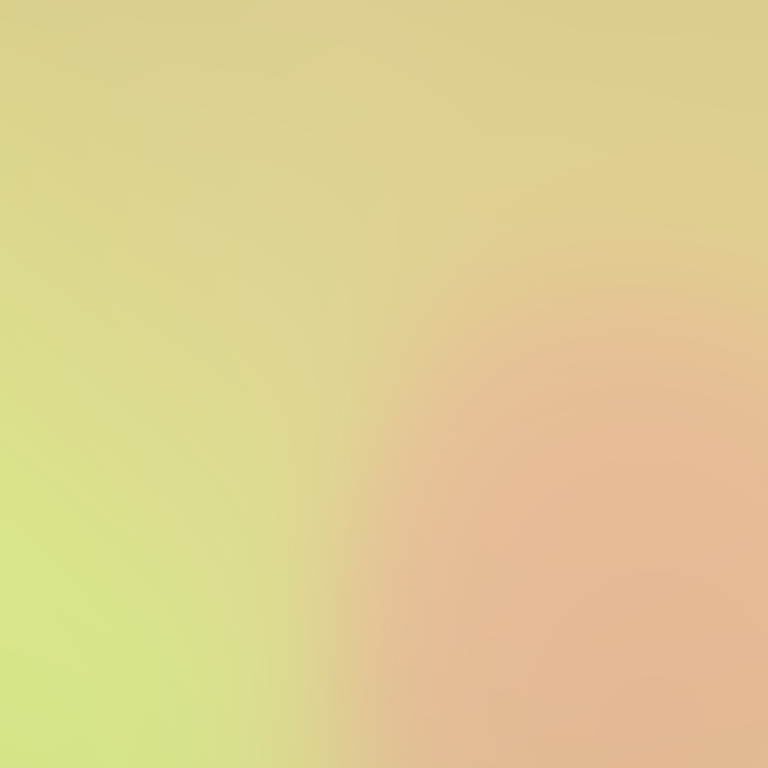
Abstract light effect, smooth gradient from soft yellow to warm peach, calm atmosphere, diffuse light, no room, no furniture, no objects.